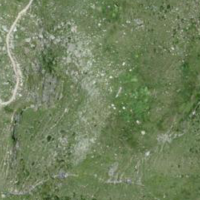
EUNIS habitat code: 26
Species observed at this site:
Aglais urticae